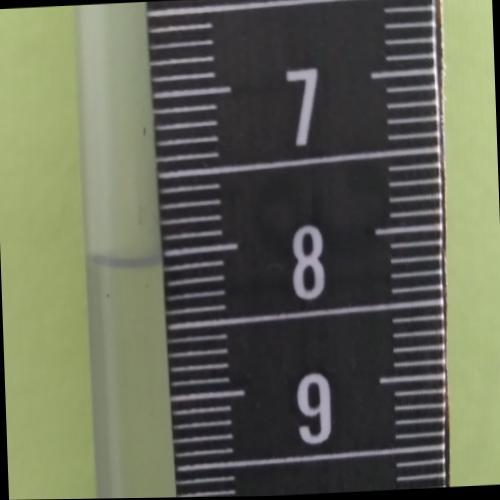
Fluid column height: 8.1 cm